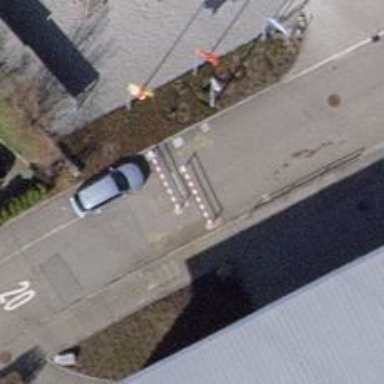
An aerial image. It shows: Double cycle barrier is in place.